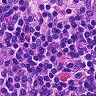
Metastatic tissue present: no